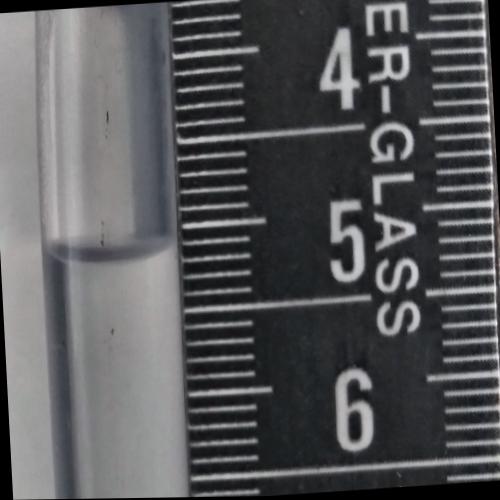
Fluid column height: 5.2 cm